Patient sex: F
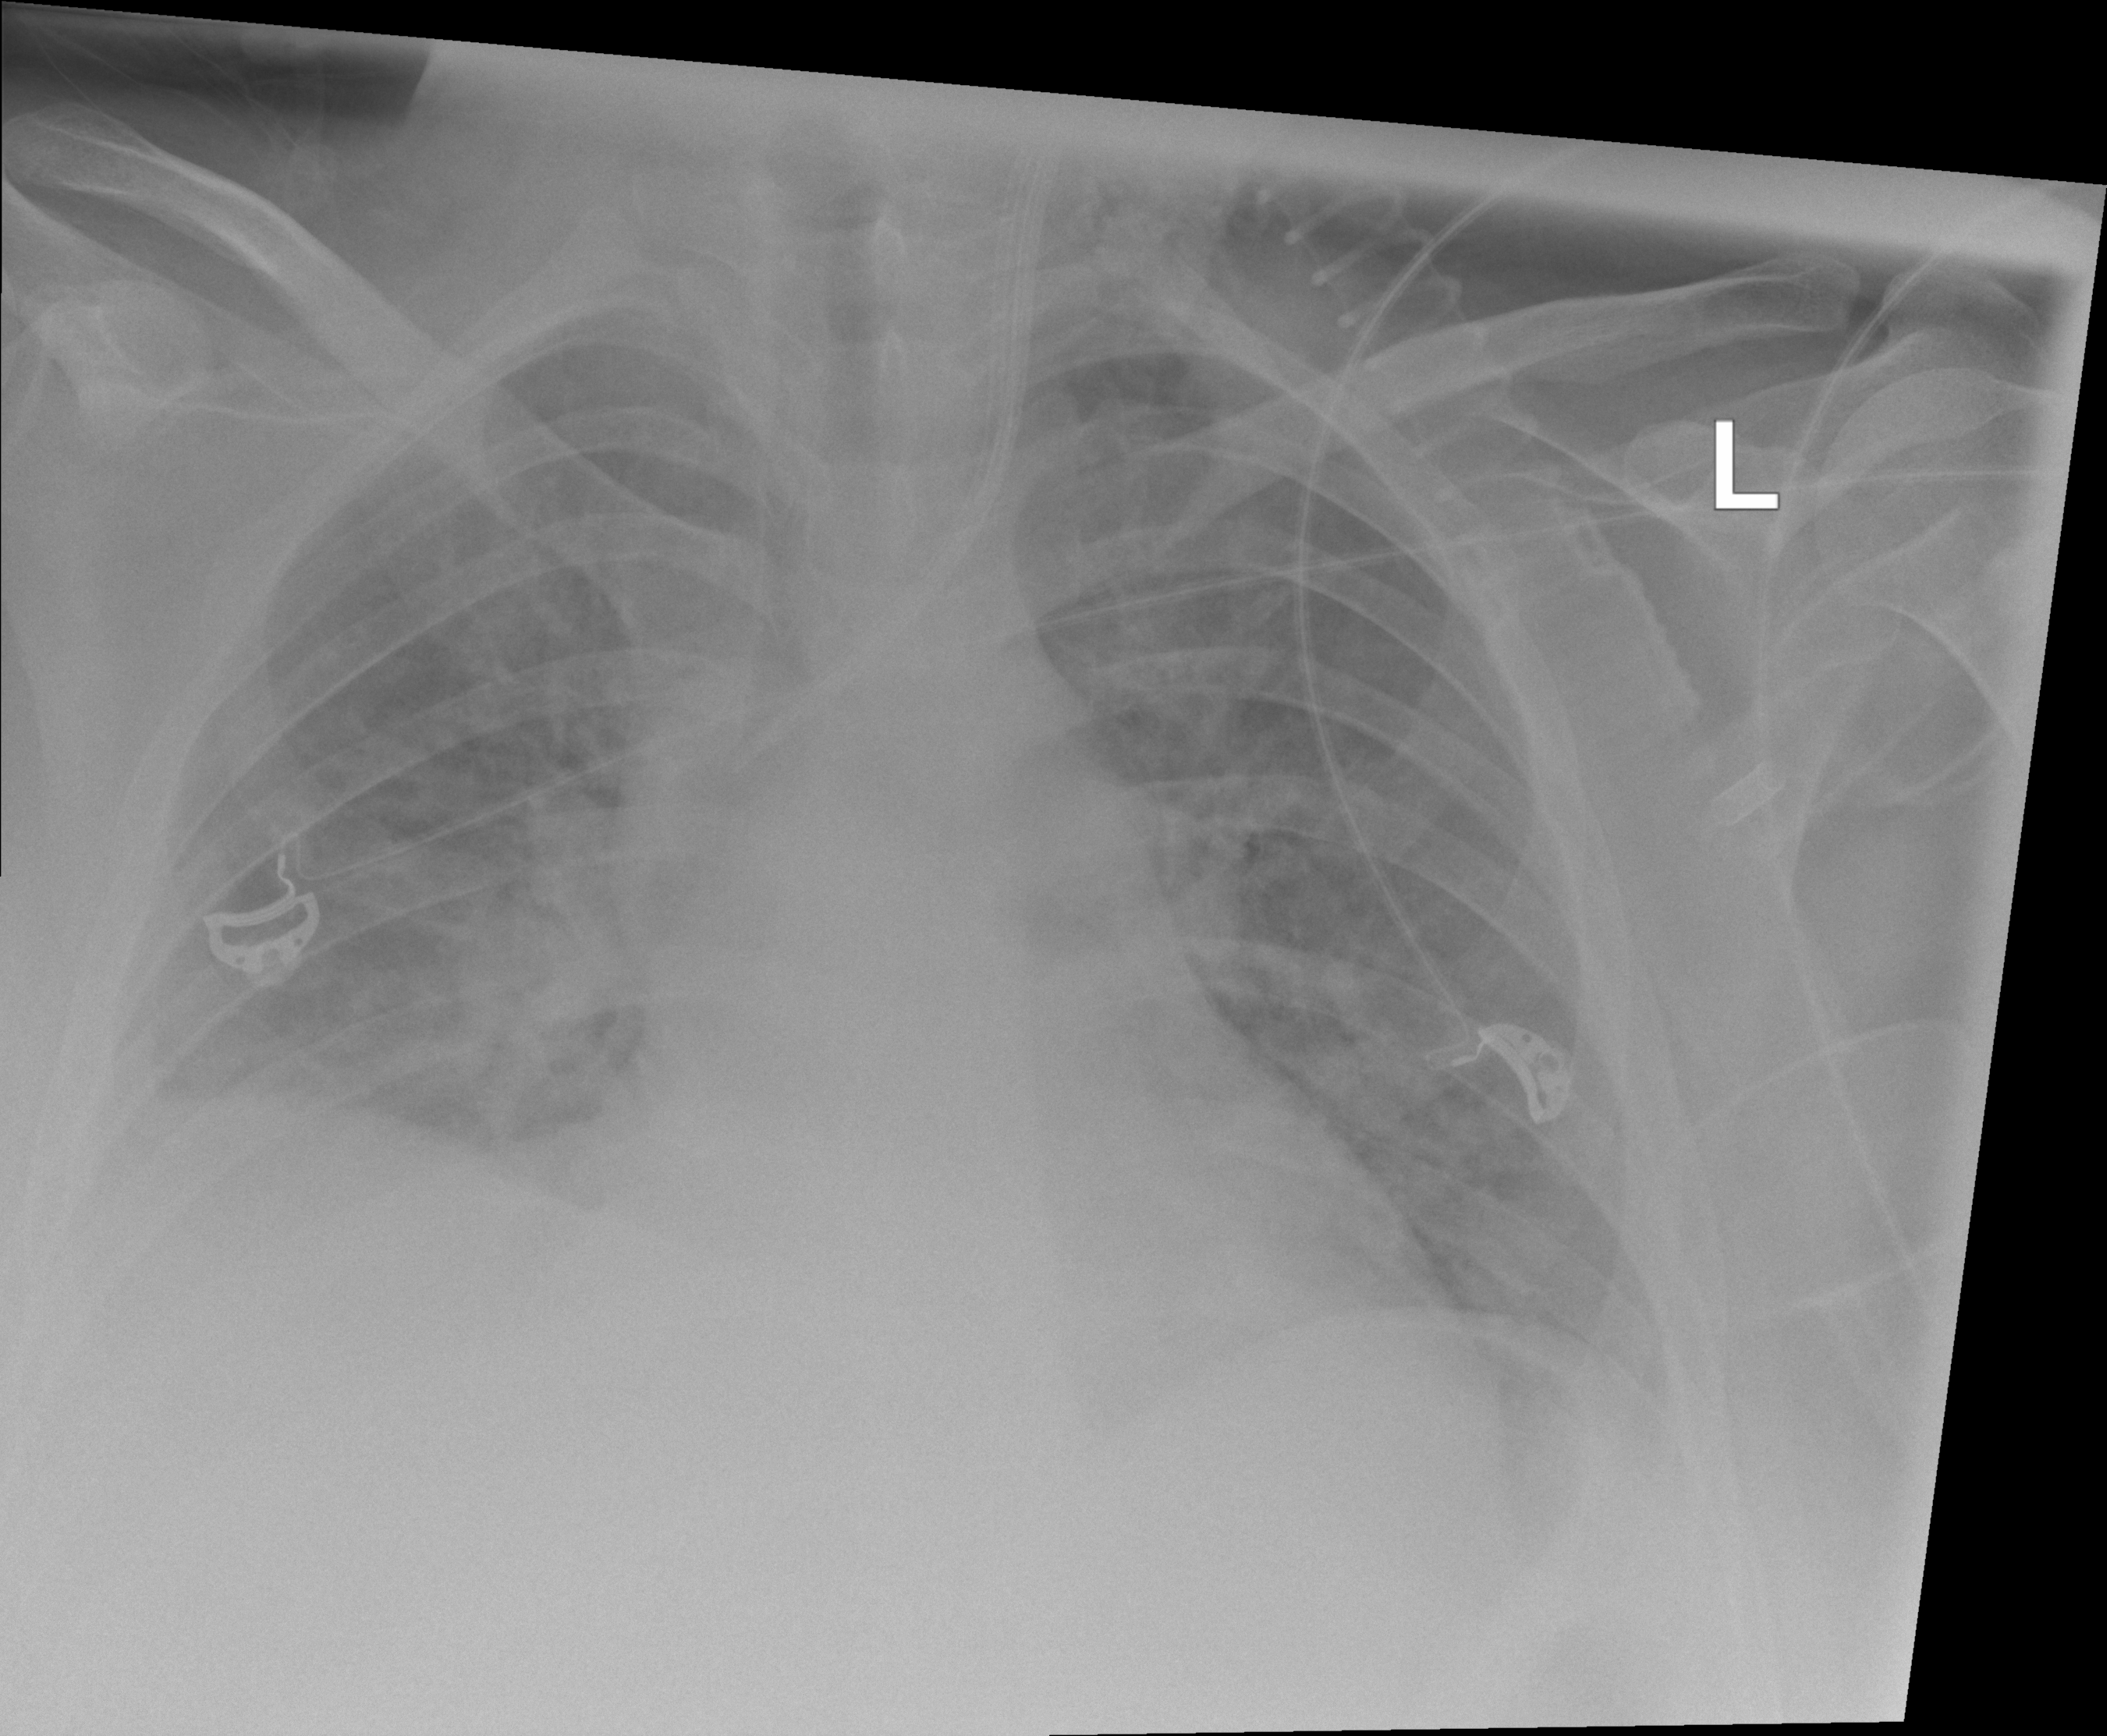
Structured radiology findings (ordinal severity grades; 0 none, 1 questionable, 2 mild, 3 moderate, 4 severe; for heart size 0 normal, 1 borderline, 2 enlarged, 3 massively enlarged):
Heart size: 2
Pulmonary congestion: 3
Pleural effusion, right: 2
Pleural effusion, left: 0
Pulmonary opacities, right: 2
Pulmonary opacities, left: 2
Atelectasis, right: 2
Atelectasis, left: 0